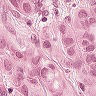
Metastatic tissue present: yes